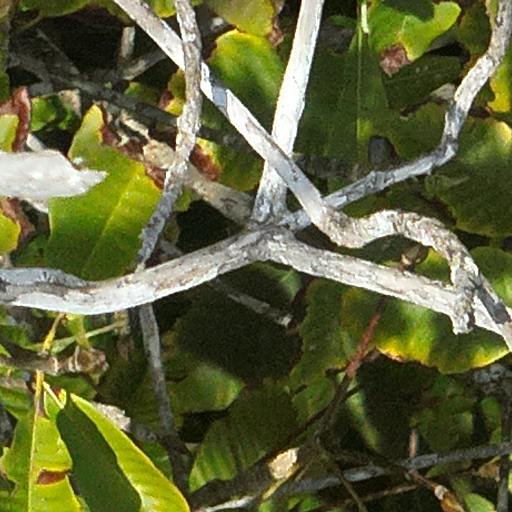
Species: Alseis blackiana
GBIF accepted scientific name: Alseis blackiana
Crown area (m\u00b2): 102.407